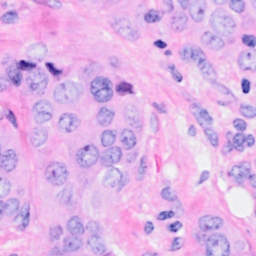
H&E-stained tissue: Breast